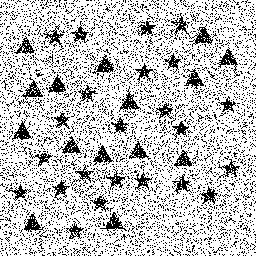
Squares: 0
Triangles: 15
Stars: 23
Total shapes: 38